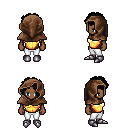
a pixel art fantasy rpg character, female body template, human, dark skin, gold chest armor, white pants, black curly afro hairstyle, cloth hood, metal boots, four views (front, back, left, right), 2x2 character sprite sheet, small pixel art, hard edges, no anti-aliasing